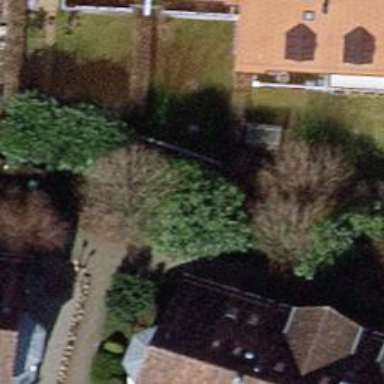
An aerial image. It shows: Hedge barrier.